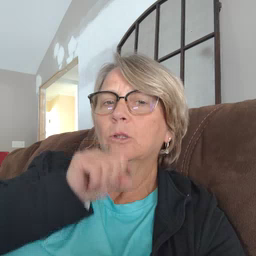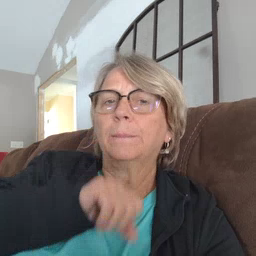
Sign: icecream